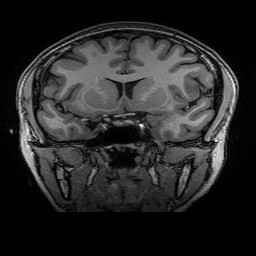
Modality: T1w
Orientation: sagittal
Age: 24
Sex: female
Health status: healthy
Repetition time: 2.53 s
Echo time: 0.0034 s